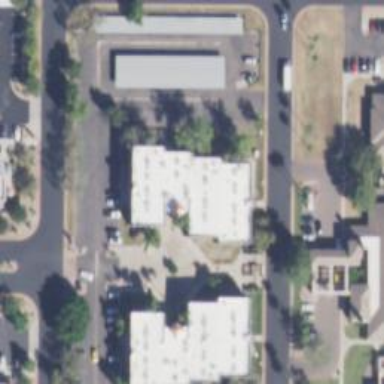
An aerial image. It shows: Healthcare clinic is depicted in the image.